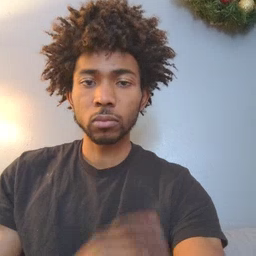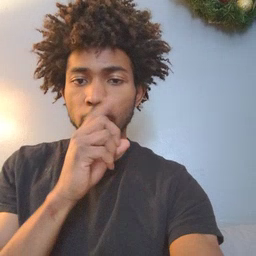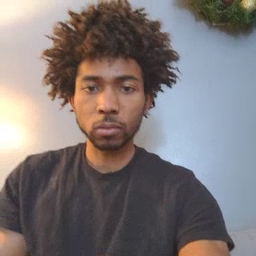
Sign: mouse